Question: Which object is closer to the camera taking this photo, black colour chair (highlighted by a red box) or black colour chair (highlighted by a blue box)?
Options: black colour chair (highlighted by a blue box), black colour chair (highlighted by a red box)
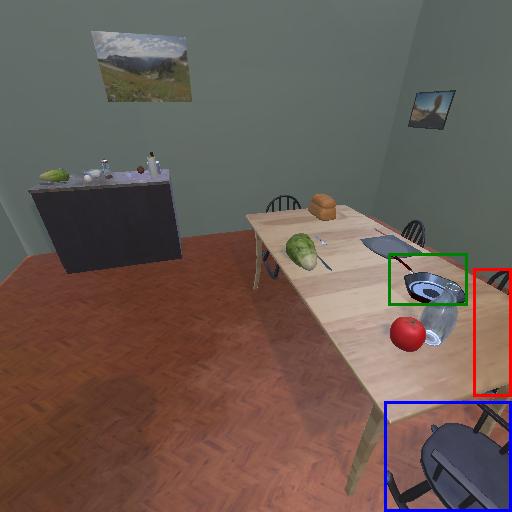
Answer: black colour chair (highlighted by a blue box)